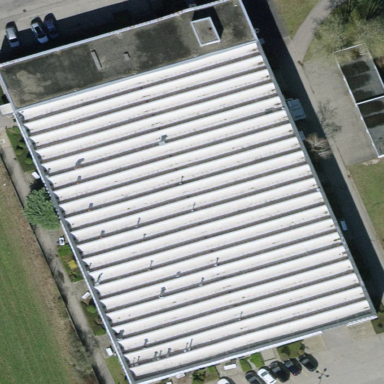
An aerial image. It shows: Industrial building.